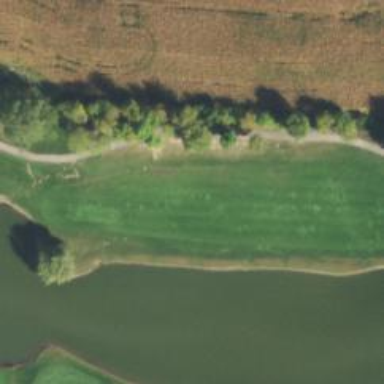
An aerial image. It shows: Golf hole.